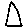
Label: triangle